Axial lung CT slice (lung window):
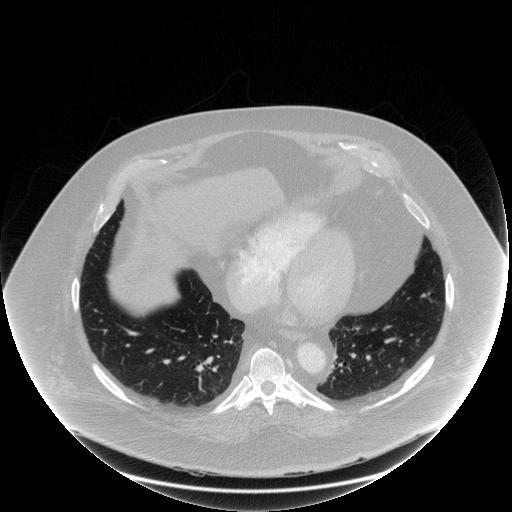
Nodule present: no